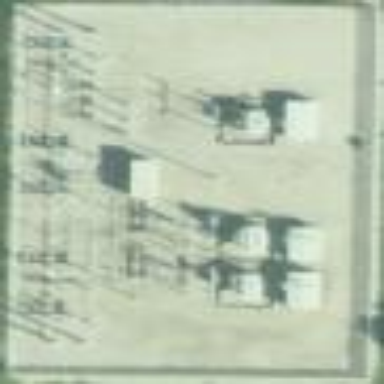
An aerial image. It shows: Distribution level power substation surrounded by fence.